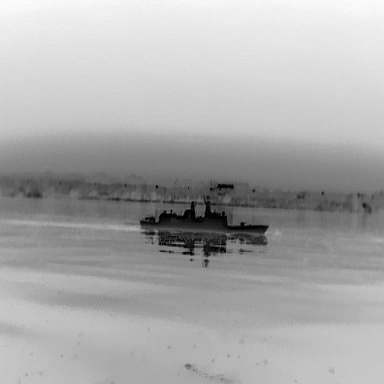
There is a warship in the infrared image.